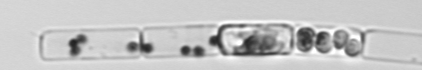
Label: Guinardia_delicatula_TAG_internal_parasite